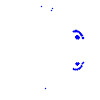
Particle: pion